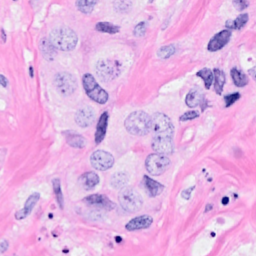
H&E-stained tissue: Breast